Question: I have domain user called xxx\herath. When I try to add this user in to queue manager's "Manage Authority Record" , It is giving me
Unknown User 'herath@xxx'. (AMQ4808)
Severity: 10 (Warning)
Explanation: The named entity for the given type is not defined on the system.
Response: Make sure the entity is defined and it matches the type of entity.

This user is not in the websphere mq server machine as a local user. So my question is What is the proper way to grant permission to domain users ?
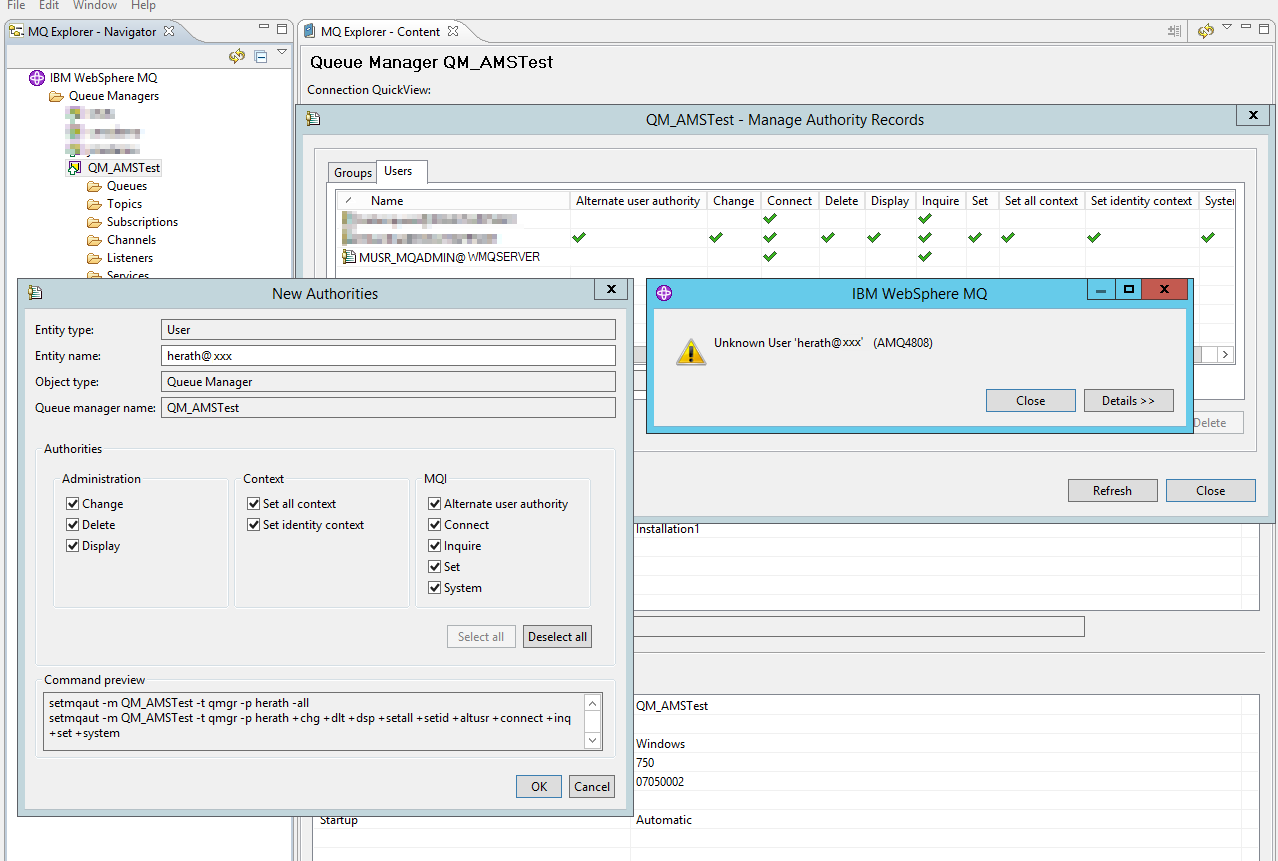
Answer: You need to run MQ under a domain id if you want to be able to resolve domain ids. Since Microsoft went to Active Directory, an unknown user (aka local user on a server eg musr_mqadmin) is not able to query the group membership of a domain id.
<URL>
and the infocenter, e.g. <URL>